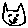
Label: cat